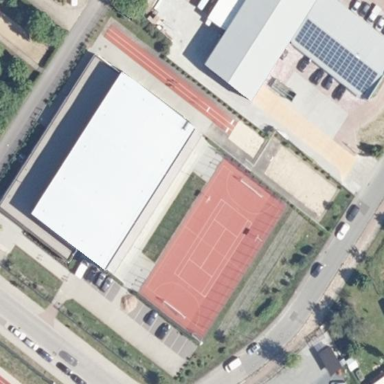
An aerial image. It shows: Tennis court on pitch.